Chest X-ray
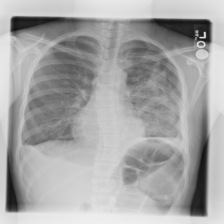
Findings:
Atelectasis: negative
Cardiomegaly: negative
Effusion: negative
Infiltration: negative
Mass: negative
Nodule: negative
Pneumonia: negative
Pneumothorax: positive
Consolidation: negative
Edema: negative
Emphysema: negative
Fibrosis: negative
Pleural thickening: negative
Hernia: negative